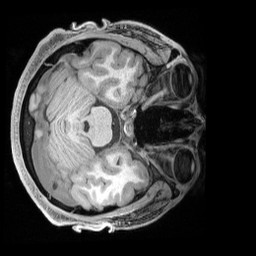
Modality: T1w
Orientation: axial
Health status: healthy
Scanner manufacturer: siemens
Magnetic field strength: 3 T
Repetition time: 2.4 s
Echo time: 0.00201 s